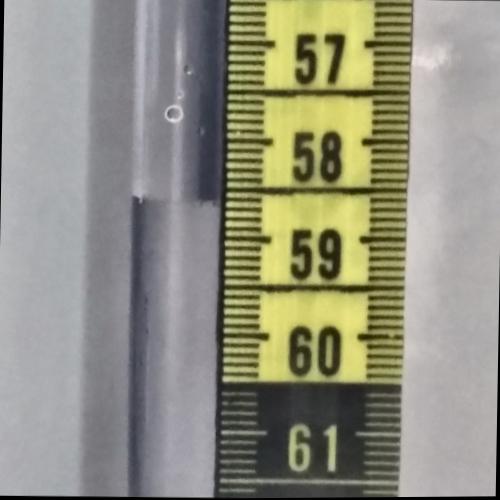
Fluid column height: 58.6 cm